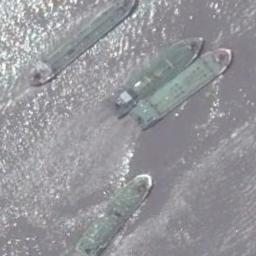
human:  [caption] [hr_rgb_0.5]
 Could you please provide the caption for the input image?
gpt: There are several identical ships at sea .

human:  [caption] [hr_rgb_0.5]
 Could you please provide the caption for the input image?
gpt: Four green boats sailing on the gray-blue sea .

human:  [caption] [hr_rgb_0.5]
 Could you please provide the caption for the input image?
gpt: There are four ships in the black water .

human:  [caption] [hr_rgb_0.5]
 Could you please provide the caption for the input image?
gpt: Several ships of different sizes are sailing in the yellow water .

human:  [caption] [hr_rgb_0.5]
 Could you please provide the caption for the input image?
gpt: There are four ships on the water .